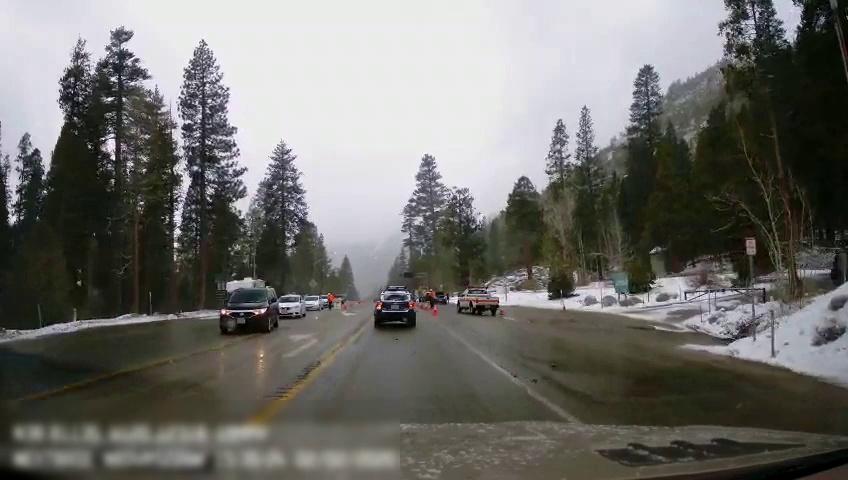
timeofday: Day
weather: Snowy
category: Drivable Space
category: Vehicles | Truck
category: Vehicles | SUV
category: Pedestrians
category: Vehicles | Car
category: Vehicles | Truck
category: Pedestrians
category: Vehicles | Car
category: Vehicles | Car
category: Vehicles | Car
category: Vehicles | Car
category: Vehicles | SUV
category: Pedestrians
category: Vehicles | SUV
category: Lanes | Current Lane
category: Lanes | Opposite Lane
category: Lanes | Current Lane
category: Traffic | Signs